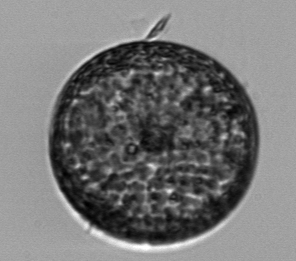
Label: Coscinodiscus